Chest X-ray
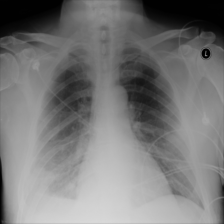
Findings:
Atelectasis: negative
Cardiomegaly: negative
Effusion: positive
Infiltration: negative
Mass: positive
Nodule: negative
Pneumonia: negative
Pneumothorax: negative
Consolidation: positive
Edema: negative
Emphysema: negative
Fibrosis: negative
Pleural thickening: negative
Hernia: negative